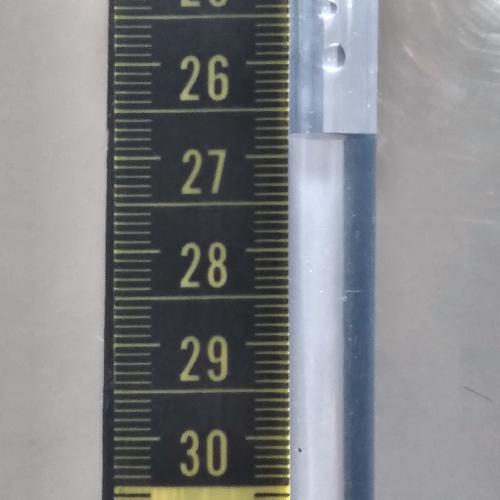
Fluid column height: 26.8 cm